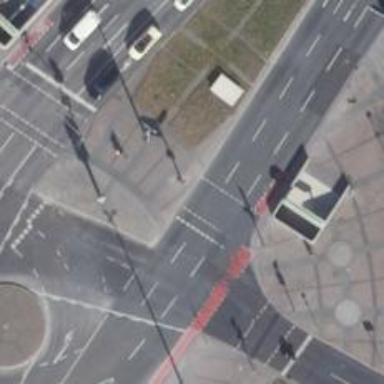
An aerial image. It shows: Crossing on the path.